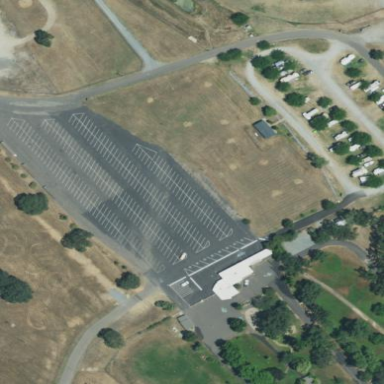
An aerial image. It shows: Parking area with surface.